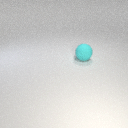
large cyan rubber sphere